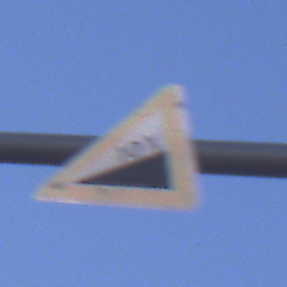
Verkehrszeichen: Steigung10
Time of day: SunriseSunset
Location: Outdoor (Nature)
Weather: Clear
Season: NotSpecified
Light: Natural